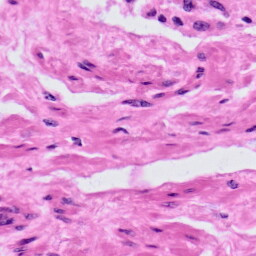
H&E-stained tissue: Prostate